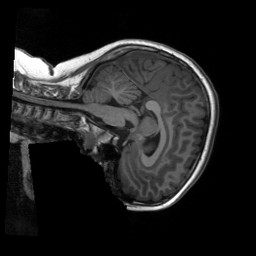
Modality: T1w
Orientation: sagittal
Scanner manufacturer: siemens
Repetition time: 2.3 s
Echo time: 0.00229 s